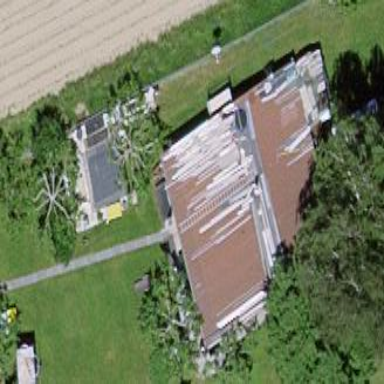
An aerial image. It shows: Farm auxiliary building.